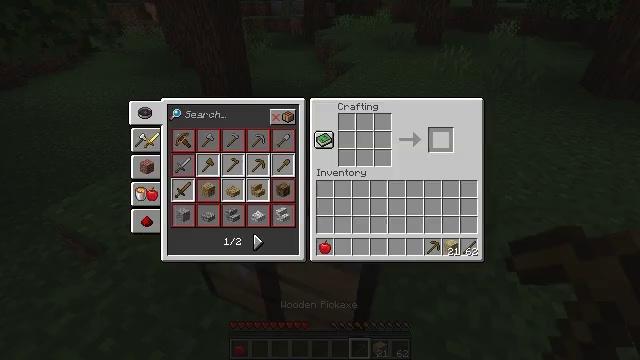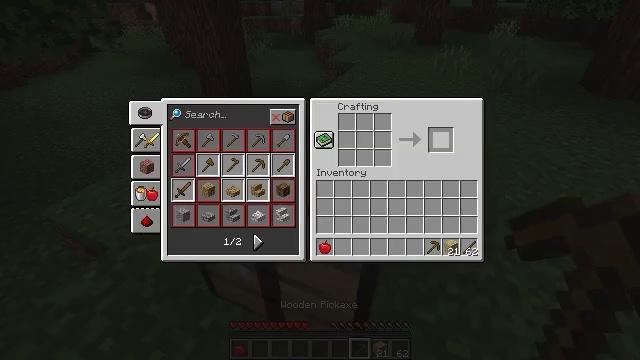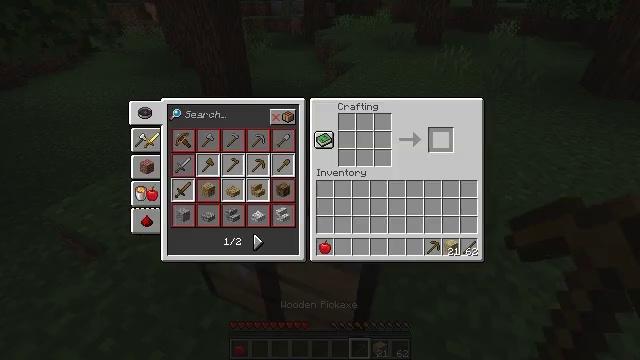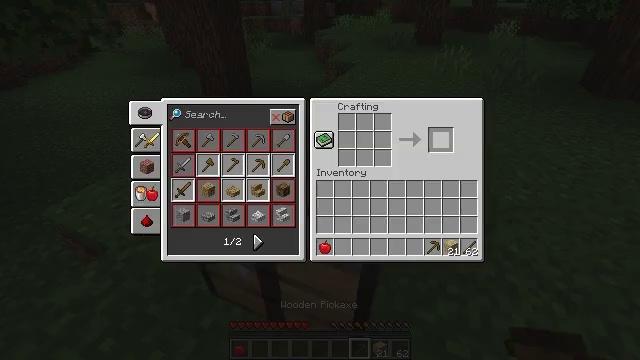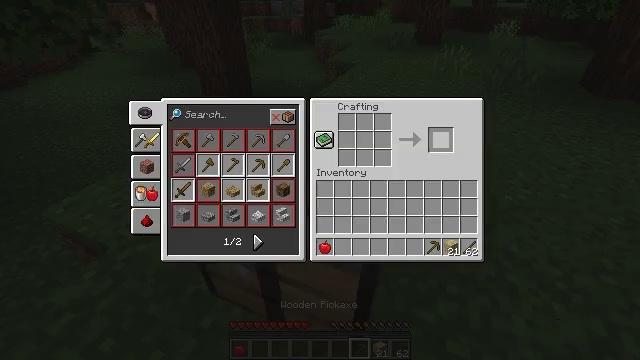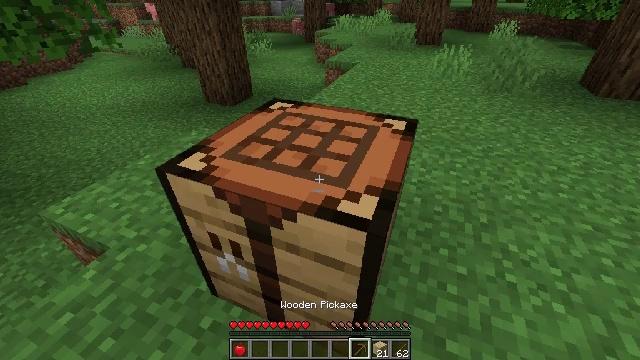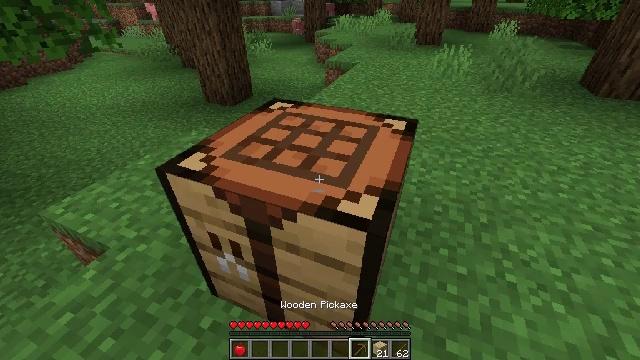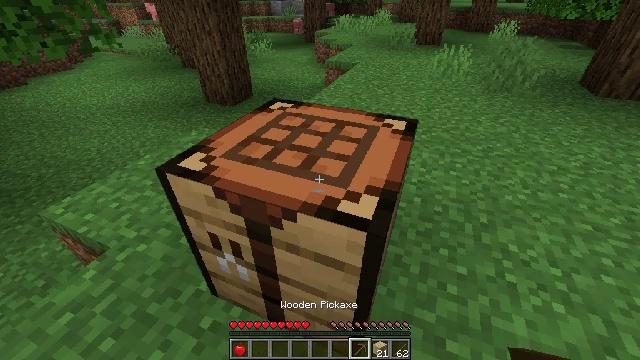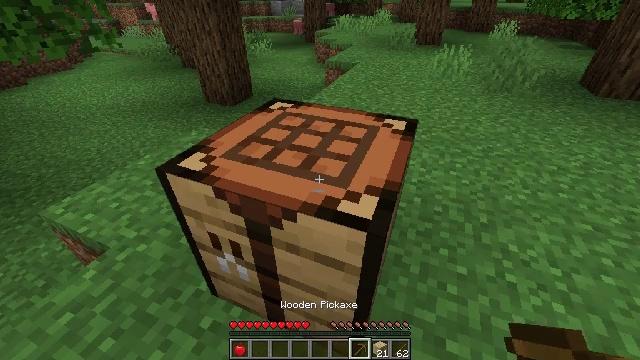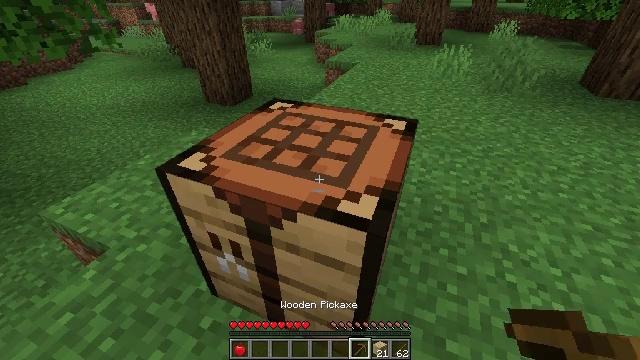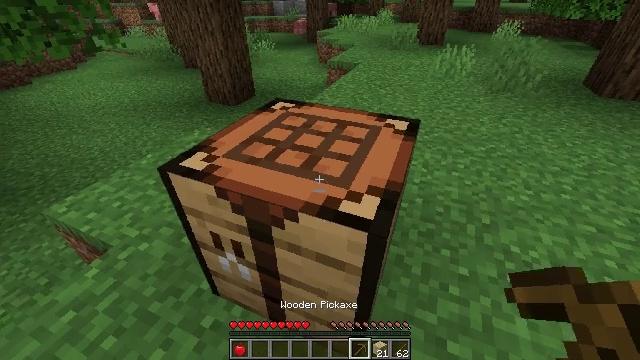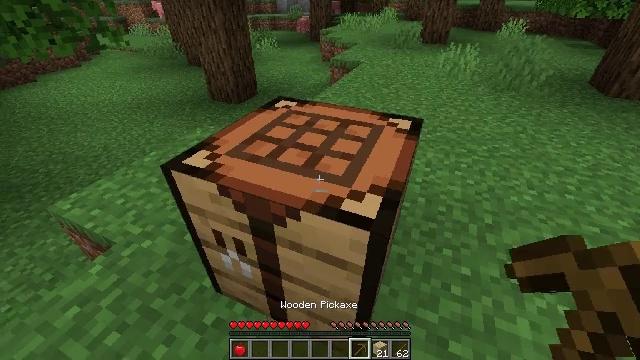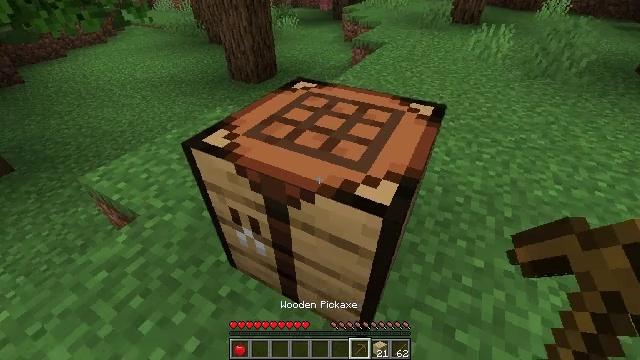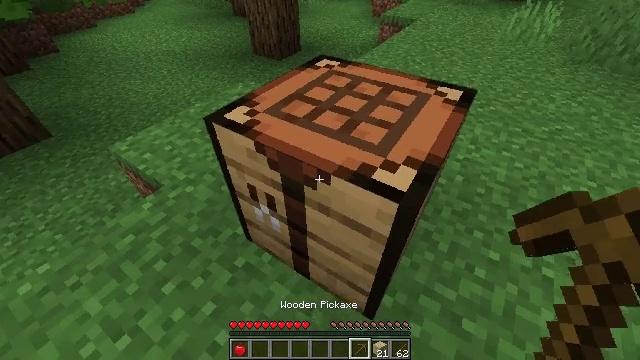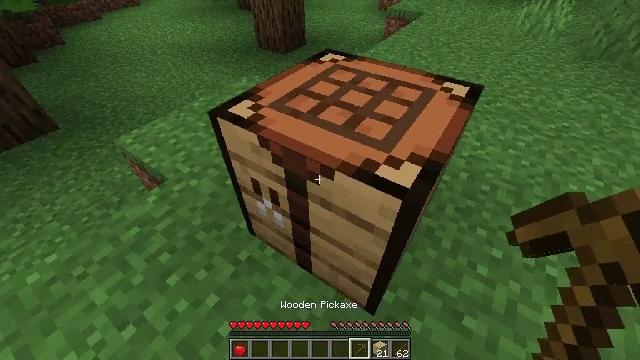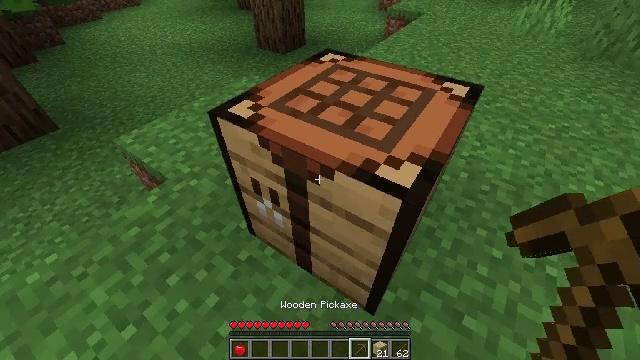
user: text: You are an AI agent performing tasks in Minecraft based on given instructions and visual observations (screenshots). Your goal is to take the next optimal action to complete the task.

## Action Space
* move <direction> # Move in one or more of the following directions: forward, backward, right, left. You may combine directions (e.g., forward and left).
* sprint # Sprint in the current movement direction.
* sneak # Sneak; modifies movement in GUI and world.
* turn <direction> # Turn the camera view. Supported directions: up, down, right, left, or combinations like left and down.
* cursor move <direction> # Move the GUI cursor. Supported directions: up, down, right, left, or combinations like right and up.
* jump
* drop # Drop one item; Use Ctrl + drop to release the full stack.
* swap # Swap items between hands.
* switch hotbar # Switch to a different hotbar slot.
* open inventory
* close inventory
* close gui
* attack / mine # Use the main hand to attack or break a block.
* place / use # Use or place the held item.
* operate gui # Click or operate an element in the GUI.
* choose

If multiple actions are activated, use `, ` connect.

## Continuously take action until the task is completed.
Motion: motion action
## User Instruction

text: Recycle the crafting table.
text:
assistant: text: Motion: open gui
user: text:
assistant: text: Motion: no_op
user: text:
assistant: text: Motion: no_op
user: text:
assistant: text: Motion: no_op
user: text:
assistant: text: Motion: no_op
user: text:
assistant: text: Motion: close gui
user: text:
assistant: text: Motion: open inventory
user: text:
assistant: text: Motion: open inventory
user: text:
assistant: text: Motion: no_op
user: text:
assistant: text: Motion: no_op
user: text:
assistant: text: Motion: no_op
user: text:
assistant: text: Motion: turn left and down
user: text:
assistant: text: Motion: turn left and down
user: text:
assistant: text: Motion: turn left and down
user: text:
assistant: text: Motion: no_op
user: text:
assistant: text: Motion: no_op
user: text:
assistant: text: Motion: attack / mine
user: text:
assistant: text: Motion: attack / mine
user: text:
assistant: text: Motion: attack / mine
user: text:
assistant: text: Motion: attack / mine
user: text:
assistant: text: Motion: attack / mine
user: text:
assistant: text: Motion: attack / mine
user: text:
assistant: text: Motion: attack / mine
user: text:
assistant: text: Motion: attack / mine
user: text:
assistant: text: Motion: turn right and up, attack / mine
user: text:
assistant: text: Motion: turn up, attack / mine
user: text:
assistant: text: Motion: turn up, attack / mine
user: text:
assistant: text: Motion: attack / mine
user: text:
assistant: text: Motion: attack / mine
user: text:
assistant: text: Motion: attack / mine